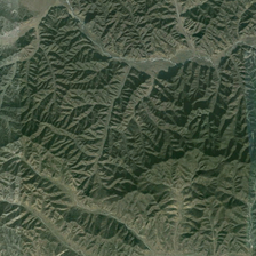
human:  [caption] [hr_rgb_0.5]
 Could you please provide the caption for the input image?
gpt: There are two valleys across the building.

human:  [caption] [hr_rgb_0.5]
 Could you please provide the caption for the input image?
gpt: It is rather wrinkled mountains across several mountain roads.

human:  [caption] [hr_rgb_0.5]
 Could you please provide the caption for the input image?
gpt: There are two valleys with a highway between the ridges.

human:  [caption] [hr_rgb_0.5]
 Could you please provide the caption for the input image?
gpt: There are two valleys, and there is a highway between the ridges.

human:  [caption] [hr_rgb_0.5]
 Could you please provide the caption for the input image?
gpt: It's a rather wrinkled mountain range, and there are several mountain roads through it.